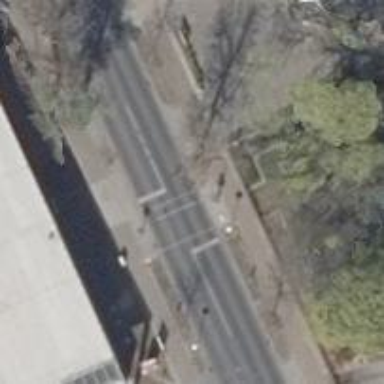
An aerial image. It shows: Road with traffic signals at the crossing.